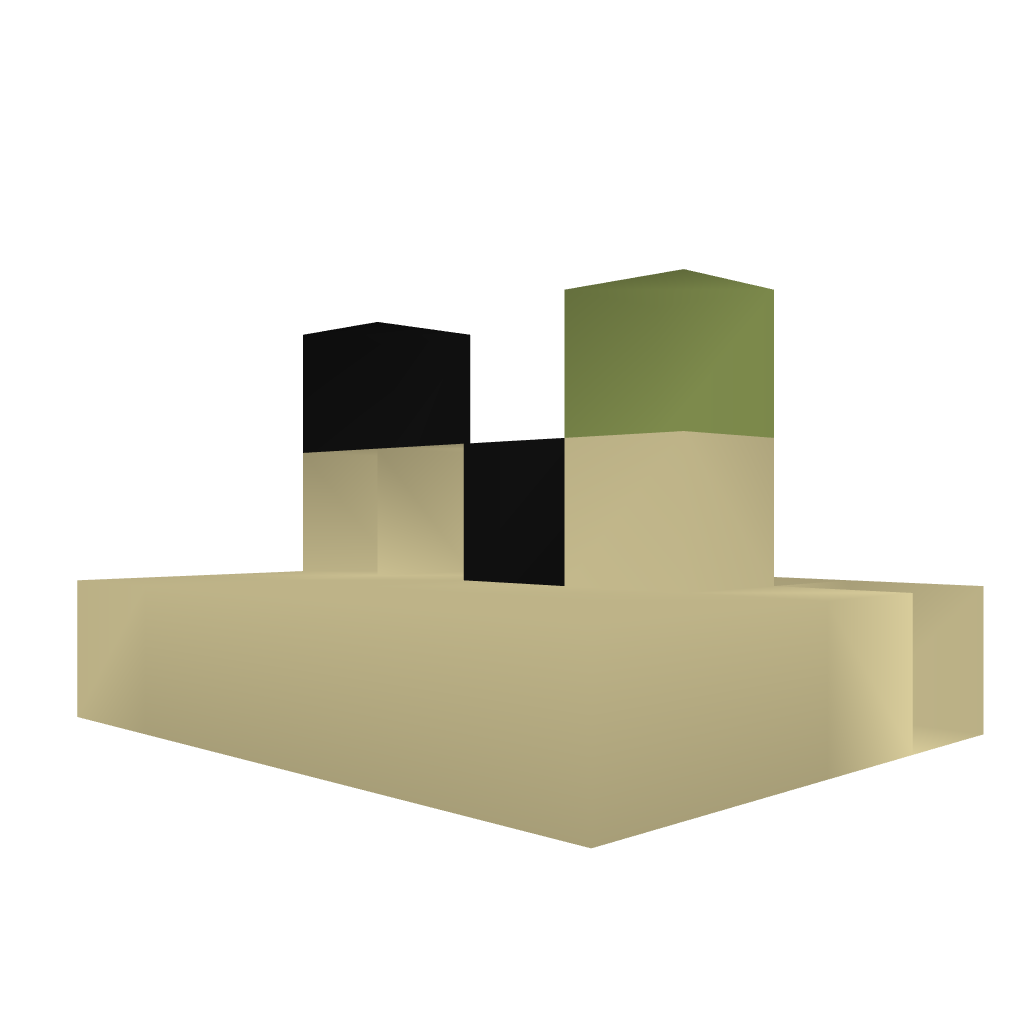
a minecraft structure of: Fast and minimalistic redstone pulser